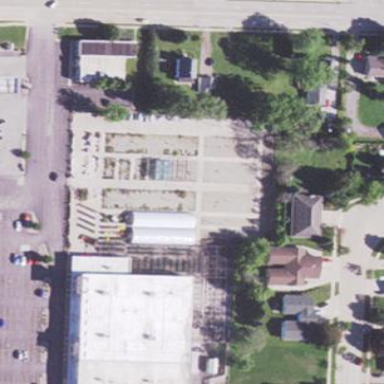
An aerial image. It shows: Garden center surrounded by fence.